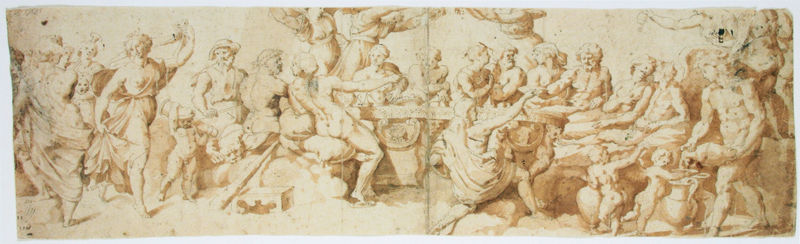
Titel: Das Bankett der Götter
Standort: Paris
Institution: Musée du Louvre, Cabinet des dessins
Schlagwörter: akt, baum, gruppe, hand, mann, nackt, weiß, frauen, gelb, menschen, sitzen, braun, brust, frau, hell, hut, kleid, kleider, männer, rücken, tisch, zeichnung, beige, fest, bart, feier, feiern, gelage, trinken, stehen, stein, bild, gewand, sitzend, tücher, blatt, tanzen, locken, kinder, stock, amphoren, engel, krug, putto, relief, dorf, sepia, figuren, querformat, essen, tafel, wein, detail, vergnügen, wandmalerei, foto, nacktheit, tusche, gefäß, babys, druck, stich, seite, volk, kiste, treffen, festmahl, gastmahl, mahl, tinte, fries, tischgesellschaft, antik, götter, menschengruppe, putten, tunika, putti, rötel, lavierung, fraune, geand, fülle, eroten, ich erkenne nichts, menschen+, warum nur??, trfael, treffen#götter, sepie, bacch, esssen, essen#, opfer, tanz, rileif, pfock